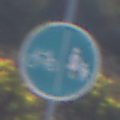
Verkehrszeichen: GetrennterRadUndGehwegRadwegLinks
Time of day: MorningAfternoon
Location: Outdoor (Nature)
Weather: Clear
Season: NotSpecified
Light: Natural